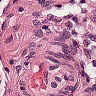
Metastatic tissue present: no